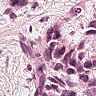
Metastatic tissue present: yes